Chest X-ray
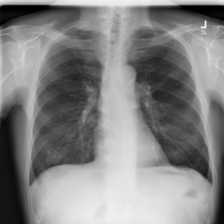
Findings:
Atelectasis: negative
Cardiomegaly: negative
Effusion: negative
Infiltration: negative
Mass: negative
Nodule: negative
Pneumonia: negative
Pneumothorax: negative
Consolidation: negative
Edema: negative
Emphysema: negative
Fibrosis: negative
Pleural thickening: positive
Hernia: negative